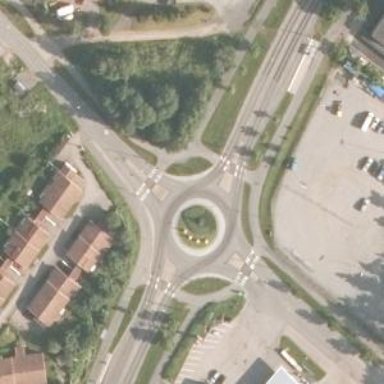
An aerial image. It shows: Tertiary road made of asphalt leading to roundabout junction.